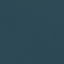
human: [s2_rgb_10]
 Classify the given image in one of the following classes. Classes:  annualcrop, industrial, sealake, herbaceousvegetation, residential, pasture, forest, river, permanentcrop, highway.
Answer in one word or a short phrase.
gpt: SeaLake